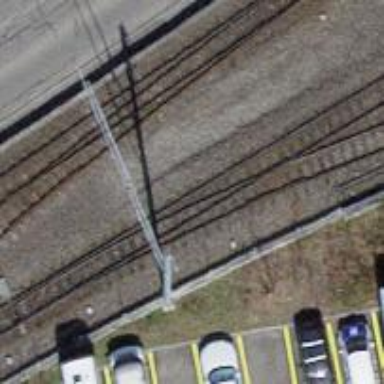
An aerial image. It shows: Narrow-gauge railway siding with contact lines for electrification.